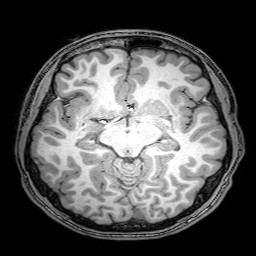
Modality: T1w
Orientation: coronal
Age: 20
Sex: male